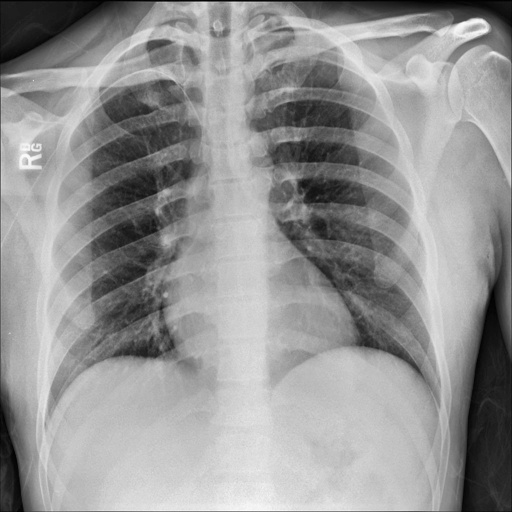
Finding: NORMAL